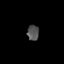
Tissue: skin
Cell type: Epithelial cells
Senescence score: 0.2571
Nuclear area (px): 172
Mean DAPI intensity: 84.366